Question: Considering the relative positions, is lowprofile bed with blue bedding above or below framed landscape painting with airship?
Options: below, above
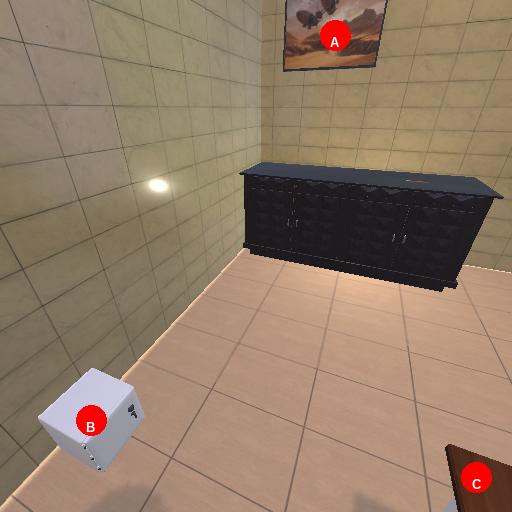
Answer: below